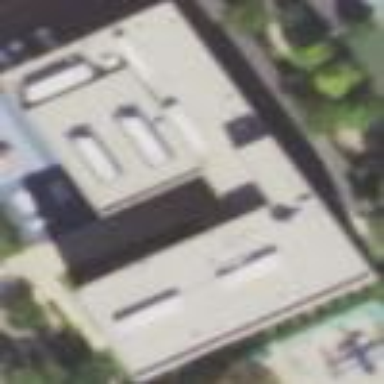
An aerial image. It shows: School building.